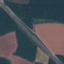
Land use / land cover: Highway